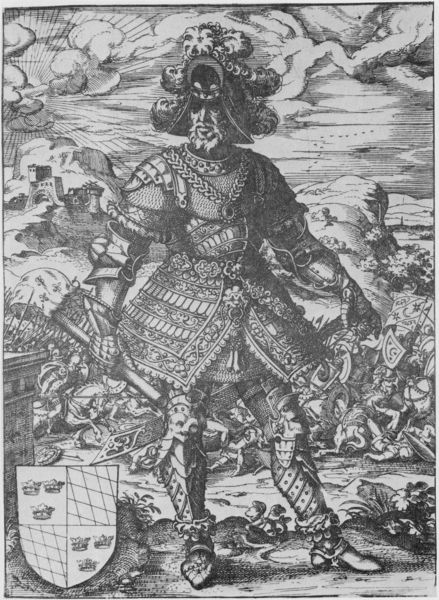
Titel: Bildnis des Hugobertus (Haugbrecht, Haunbrecht)
Künstler: Jost Amman
Institution: (Seriendruck)
Schlagwörter: berg, feder, held, himmel, kampf, mann, wolken, landschaft, menschen, stadt, blumen, grau, handschuh, hut, zeichnung, wolke, bart, federn, bildnis, porträt, horizont, sonne, adel, federbusch, holzschnitt, schuhe, stab, berge, kette, grafik, graphik, krieg, schlacht, crown, fancy, feathers, fight, hands, hat, king, military, ornate, people, soldier, soldiers, sword, white, belt, black, gold, gray, grey, nose, old, painting, portrait, wall, japanese, print, metall, plant, schild, burg, strahlen, steht, druck, schnitt, radierung, stich, schwarzweiß, schwert, uniform, soldat, helm, orden, stiefel, herrscher, ritter, heer, rüstung, sieg, wappen, rauten, feather, hand, harnisch, flower, silver, cloud, clouds, fighting, horses, man, rock, rocks, sky, mittelalter, building, hill, hills, landscape, mountain, nature, sun, tower, death, armor, armour, eyes, helmet, knight, scroll, spain, spanish, suit, light, night, plants, dürer, drawing, prunk, kupferstich, black and white, ornament, castle, coat, army, etching, graphic, illustration, sketch, battle, beard, boots, old man, jacket, necklace, dead, schlachtfeld, szepter, flag, bridge, town, sunshine, city, emperor, flags, royal, kronen, arms, family, fort, gate, art, ground, foot, shiny, shoe, shoes, engraving, map, pencil, prunkvoll, coat of arms, crest, seal, albrecht, eye, legs, lines, war, horse, hero, shield, warrior, pen and ink, charcoal, lithograph, coulds, gloves, medal, dragon, japan, waffenrock, stick, standing, grien, scary, angry, world, base, iron, leg, middle ages, kriegsherr, weapon, historic, glare, winning, jewelry, fallen, tights, corpse, slain, victory, moat, stacked, emblem, victor, sheild, warriors, end, power, fortress, corpses, right, triumph, chains, chines, weapons, destruction, axe, prit, waffen, keule, schöacht, wealth, mand, warriot, graphite, chivalry, crowns, dellabela, della bella, graphics, crusade, jewels, clutter, conquest, shild, conquistador, conqueror, skulls, won, annihilation, devastation, f, bead, solider, document, fighter, intricate, explorer, samurai, pirate, plume, graves, blet, posing, siege, spartan, gravure, winner, greaves, enemies, courage, embellishment, embellishmant, eyepatch, goldzius, coatcoat of, samuri, hastings, motte, medieval knight